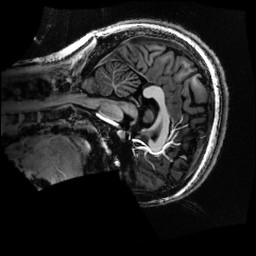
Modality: MP2RAGE
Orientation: sagittal
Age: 21
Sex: female
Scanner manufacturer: siemens
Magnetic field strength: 6.98 T
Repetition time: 6 s
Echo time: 0.00283 s